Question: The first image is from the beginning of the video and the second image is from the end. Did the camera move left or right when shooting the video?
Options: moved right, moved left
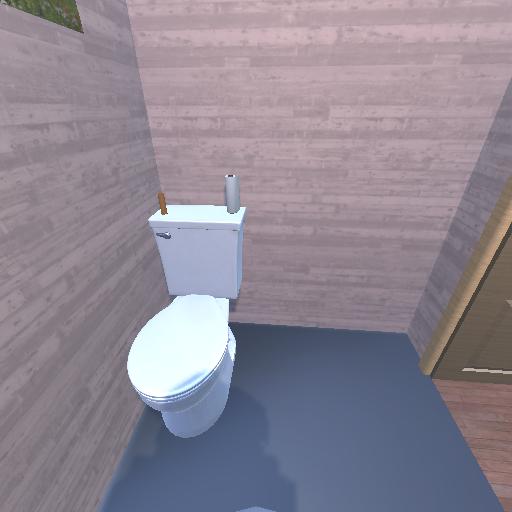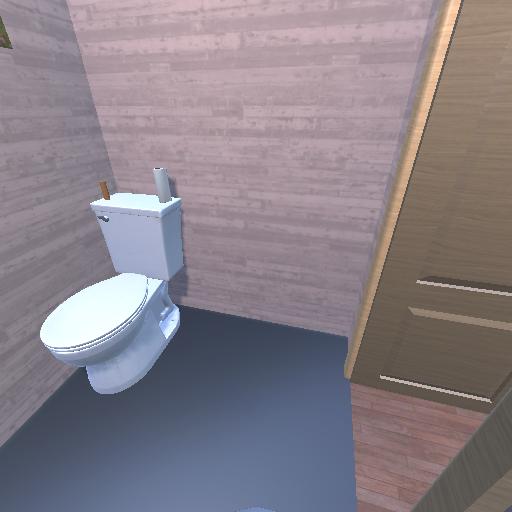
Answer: moved right